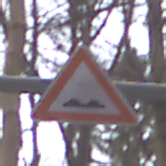
Verkehrszeichen: UnebeneFahrbahn
Umgebung: Outdoor, Nature
Tageszeit: Midday
Wetter: Overcast
Licht: Natural
Jahreszeit: Autumn
Kontrast: LowContrast